Aerial crown-view tile of a tropical tree (Barro Colorado Island, Panama), acquired 20250715:
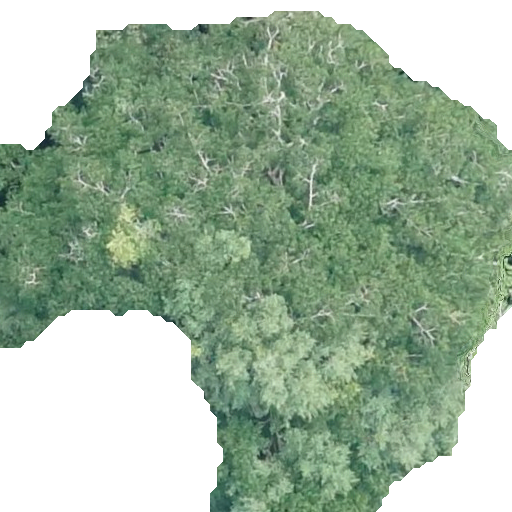
Species: Hura crepitans
GBIF accepted scientific name: Hura crepitans
Crown area: 298.132 m²